Identify the alterations between these two images.
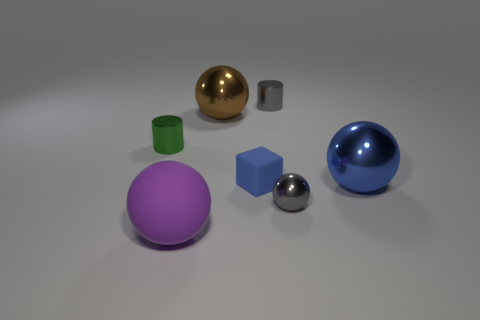
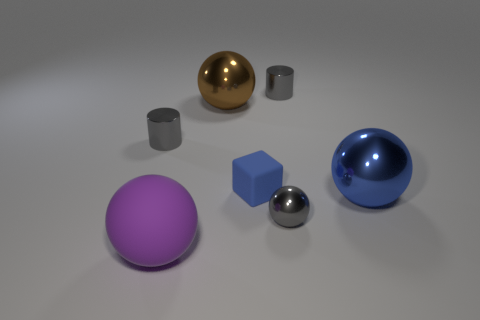
the green metallic object turned gray
the tiny green metal object became gray
the green cylinder changed to gray
the green thing changed to gray
the small green metal cylinder that is on the left side of the purple sphere became gray
the tiny green metallic cylinder that is left of the purple object became gray
the small green shiny cylinder in front of the gray cylinder changed to gray
the small green shiny cylinder in front of the big brown metallic thing changed to gray